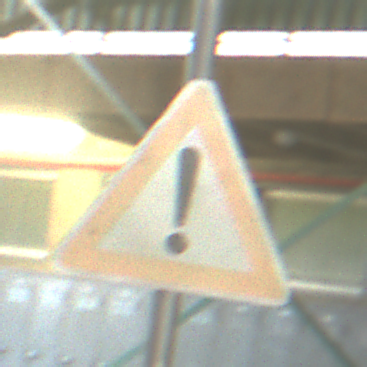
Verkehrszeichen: Gefahrenstelle
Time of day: MorningAfternoon
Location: Roofed (Special)
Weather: NotSpecified
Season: NotSpecified
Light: Artificial